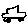
Label: car